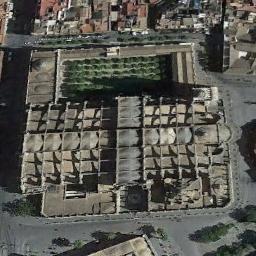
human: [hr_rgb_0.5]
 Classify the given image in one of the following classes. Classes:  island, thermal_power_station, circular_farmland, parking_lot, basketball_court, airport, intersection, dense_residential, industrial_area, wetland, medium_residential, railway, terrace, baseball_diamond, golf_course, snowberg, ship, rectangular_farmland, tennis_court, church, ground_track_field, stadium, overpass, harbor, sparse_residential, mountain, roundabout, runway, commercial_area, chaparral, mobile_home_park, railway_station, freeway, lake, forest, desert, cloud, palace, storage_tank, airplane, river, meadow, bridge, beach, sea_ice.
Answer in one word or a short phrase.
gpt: church